Field crop: maize
Growth stage: 1
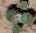
Species: chenopodium